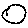
Label: circle